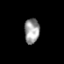
Tissue: prostate
Cell type: Fibroblasts
Senescence score: 0.7142
Nuclear area (px): 367
Mean DAPI intensity: 155.804